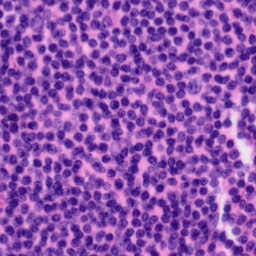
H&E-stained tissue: Tonsil